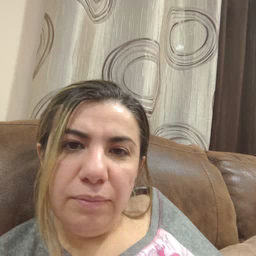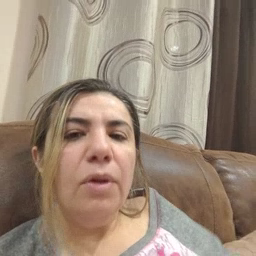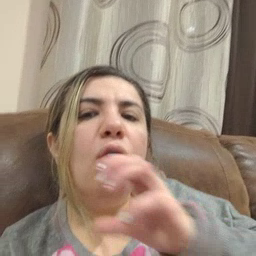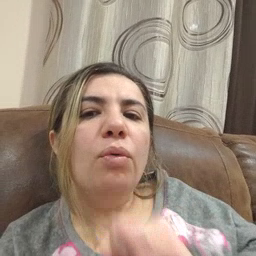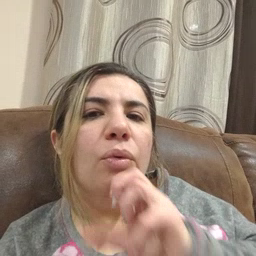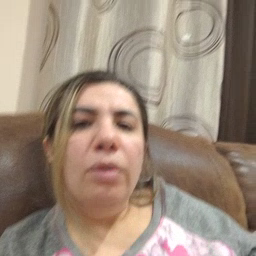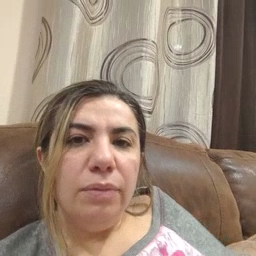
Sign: old